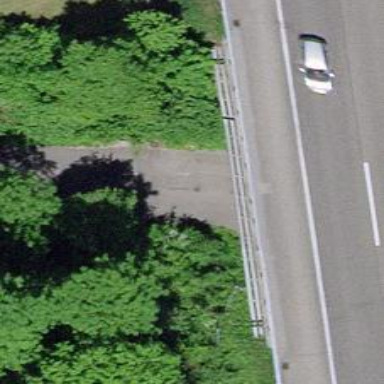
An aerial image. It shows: Paved track passing through tunnel with grade 1 surface.